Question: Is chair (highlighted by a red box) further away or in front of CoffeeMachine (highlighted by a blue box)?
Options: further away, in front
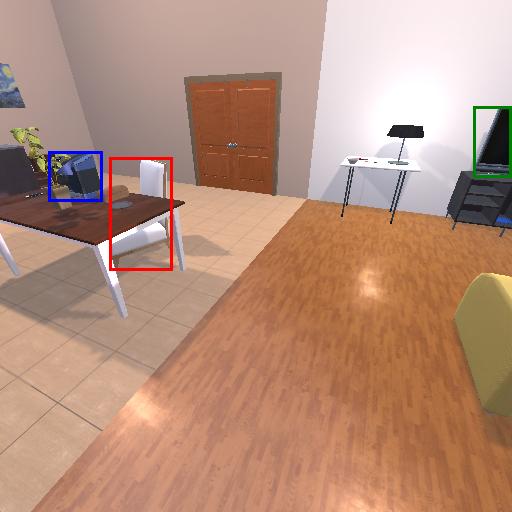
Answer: further away